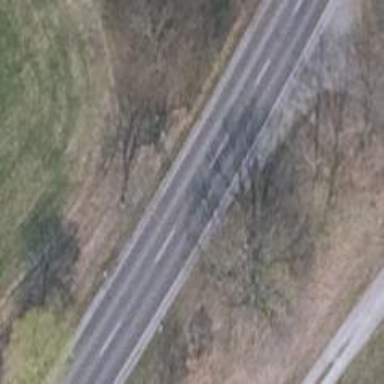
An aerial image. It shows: Secondary road with asphalt surface.